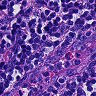
Metastatic tissue present: no